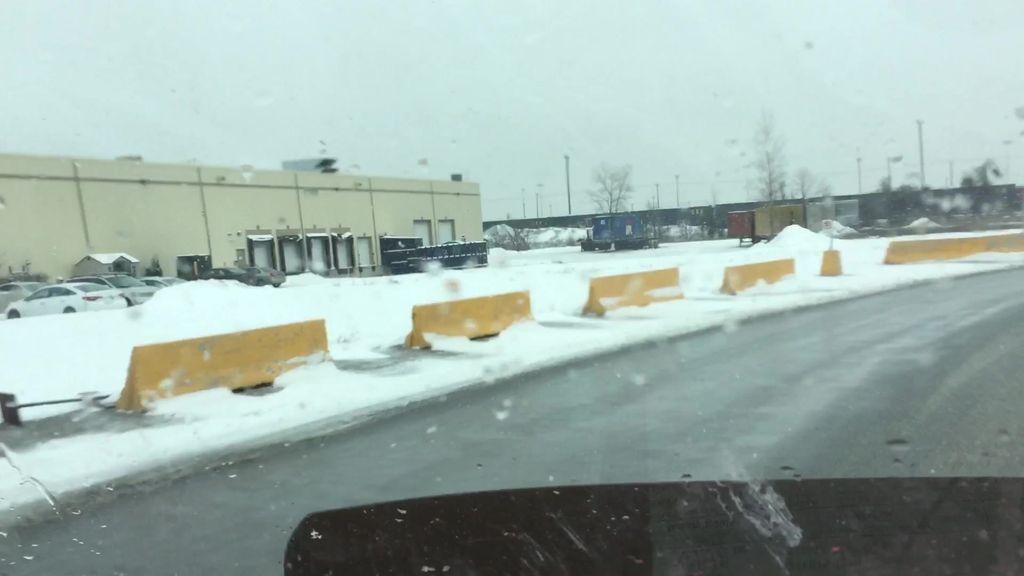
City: montreal